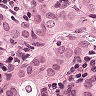
Metastatic tissue present: yes